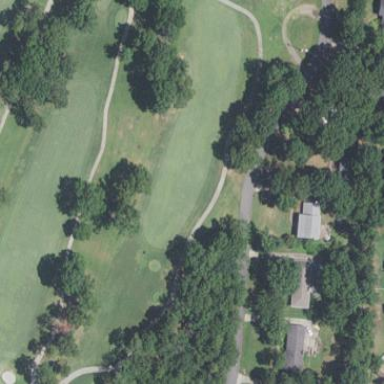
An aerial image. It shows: Grassy area designated as golf fairway.